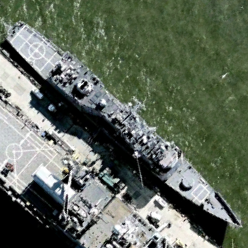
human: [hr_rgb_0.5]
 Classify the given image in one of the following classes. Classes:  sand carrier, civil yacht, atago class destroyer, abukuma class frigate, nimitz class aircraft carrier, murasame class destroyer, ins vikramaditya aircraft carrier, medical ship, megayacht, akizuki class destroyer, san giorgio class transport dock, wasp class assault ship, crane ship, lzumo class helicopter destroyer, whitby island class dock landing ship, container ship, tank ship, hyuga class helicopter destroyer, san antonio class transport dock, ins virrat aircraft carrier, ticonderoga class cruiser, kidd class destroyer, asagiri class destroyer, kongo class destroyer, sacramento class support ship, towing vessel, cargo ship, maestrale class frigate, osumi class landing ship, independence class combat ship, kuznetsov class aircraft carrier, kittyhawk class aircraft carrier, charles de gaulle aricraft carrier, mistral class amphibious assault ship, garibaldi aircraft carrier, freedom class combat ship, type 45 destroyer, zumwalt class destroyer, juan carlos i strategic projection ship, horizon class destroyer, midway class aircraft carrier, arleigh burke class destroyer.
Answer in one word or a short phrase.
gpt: Ticonderoga class cruiser